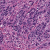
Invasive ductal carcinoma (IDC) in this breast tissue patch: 1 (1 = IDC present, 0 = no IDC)